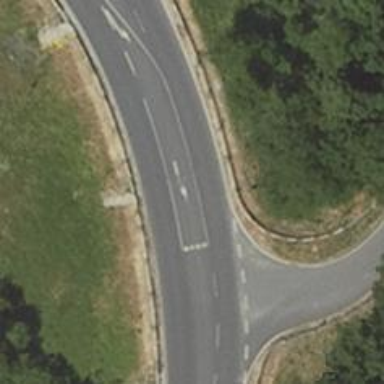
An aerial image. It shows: Secondary road with asphalt surface.